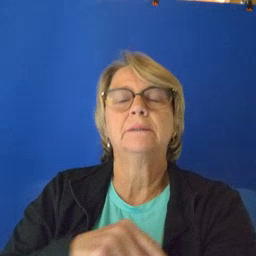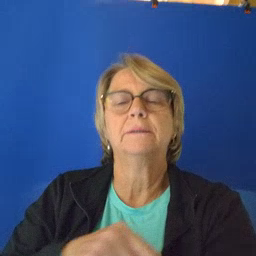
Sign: backyard